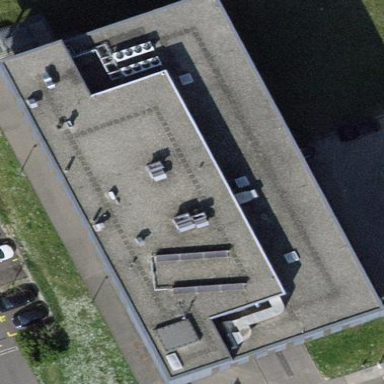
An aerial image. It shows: Hospital building.